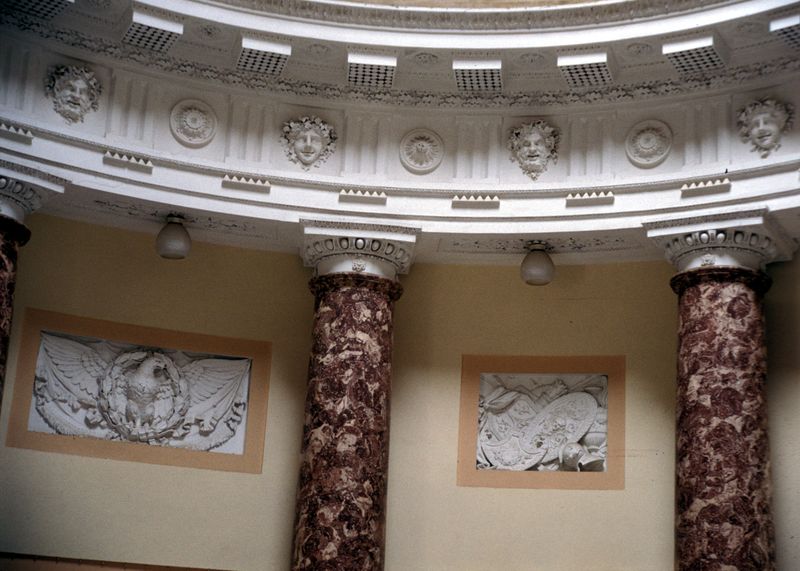
Titel: Marble Saloon, Reliefschmuck an den Wänden und am Gesims
Künstler: Charles Peart
Standort: Stowe, Buckinghamshire
Institution: Stowe House
Schlagwörter: adler, blätter, dunkel, flügel, vogel, weiß, gelb, sand, braun, frankreich, köpfe, lampen, marmor, pastell, raum, schmuck, schwarz, säule, säulen, gebäude, rot, schloss, beige, ornament, gesichter, wand, architektur, gesicht, rahmen, stein, innenraum, interieur, decke, innen, klassizismus, kreis, rund, engel, deutschland, lächeln, relief, bogen, hof, saal, figuren, kuppel, ornamente, verzierung, stuck, deutsch, granit, leuchten, halle, foto, wände, schild, berlin, antike, maske, waffen, kranz, lorbeerkranz, architrav, kapitelle, kapitell, ausstellung, halbrund, fries, wappen, zacken, sims, gesims, rosette, ionisch, götter, schwingen, tempel, fresko, museum, dorisch, zier, gips, reliefs, rundung, quadrat, rosetten, ehrenkranz, mamor, kapitel, gebälk, triglyphen, metopen, rundbau, guttae, kuppelbau, medaillons, lüftung, epitaph, masken, grotesken, freske, skulpture, bildfelder, kapitele, halbrelief, stukatur, satyrn, porphyr, trompd'uille, ornament#, 1690